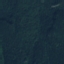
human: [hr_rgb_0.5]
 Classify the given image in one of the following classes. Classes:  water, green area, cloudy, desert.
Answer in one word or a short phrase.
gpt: green area